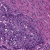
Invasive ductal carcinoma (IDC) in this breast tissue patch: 1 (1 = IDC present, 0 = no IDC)